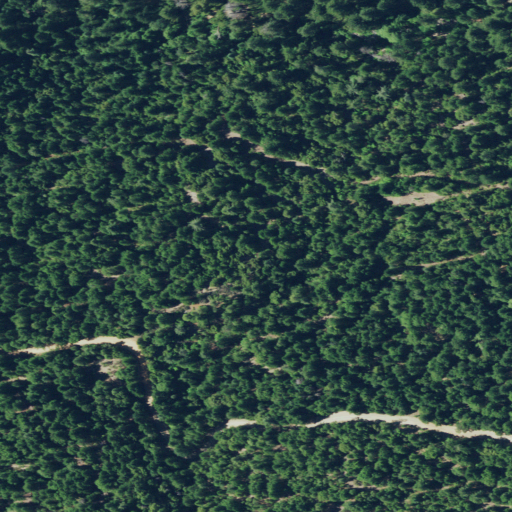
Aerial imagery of plain(s) in California named Alder Flat containing grassland, open development, and evergreen forest